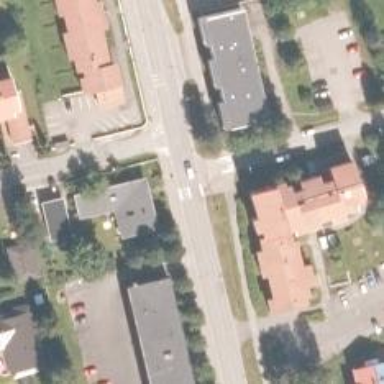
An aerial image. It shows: Footway with zebra crossing.